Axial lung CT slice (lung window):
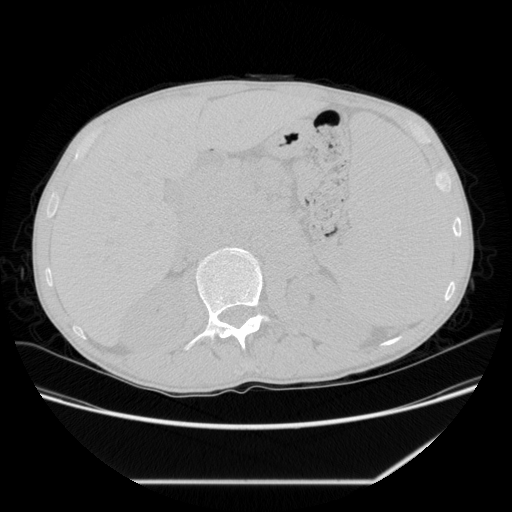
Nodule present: no